Field crop: maize
Growth stage: 2
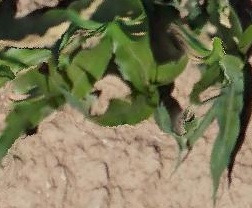
Species: maize